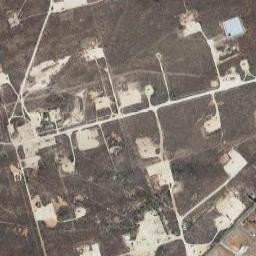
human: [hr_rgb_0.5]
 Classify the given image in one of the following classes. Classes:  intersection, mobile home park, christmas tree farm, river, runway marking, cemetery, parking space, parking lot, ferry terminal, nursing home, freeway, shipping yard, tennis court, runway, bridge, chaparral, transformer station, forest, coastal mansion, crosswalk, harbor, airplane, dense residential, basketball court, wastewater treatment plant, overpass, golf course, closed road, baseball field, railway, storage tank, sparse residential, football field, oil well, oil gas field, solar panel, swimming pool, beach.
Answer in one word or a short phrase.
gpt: oil gas field